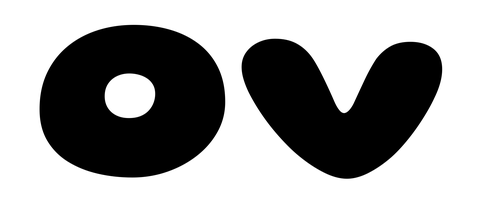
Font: Gluten_ExtraBold